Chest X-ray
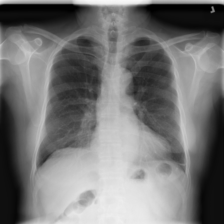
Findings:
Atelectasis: positive
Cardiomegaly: negative
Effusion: negative
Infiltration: negative
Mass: negative
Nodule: negative
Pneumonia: negative
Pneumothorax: negative
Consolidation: negative
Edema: negative
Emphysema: negative
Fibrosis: negative
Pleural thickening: negative
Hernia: negative